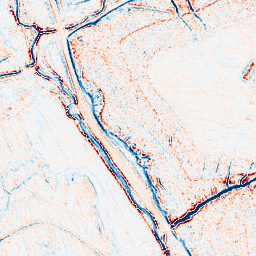
Category: edge_preserving
Decomposition family: anisotropic_diffusion
Decomposition parameters: iterations: 10
kappa: 10
gamma: 0.1
Upsampling method: cubic_mitchell
Upsampling parameters: scale: 2
Upsampling scale: 2